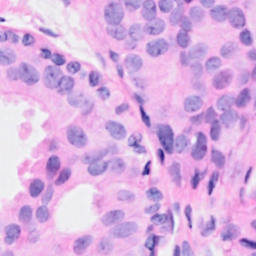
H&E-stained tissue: Breast